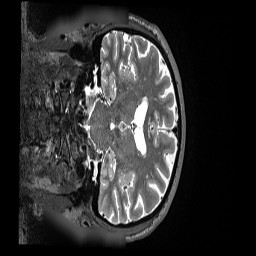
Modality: T2w
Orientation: coronal
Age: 56
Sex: male